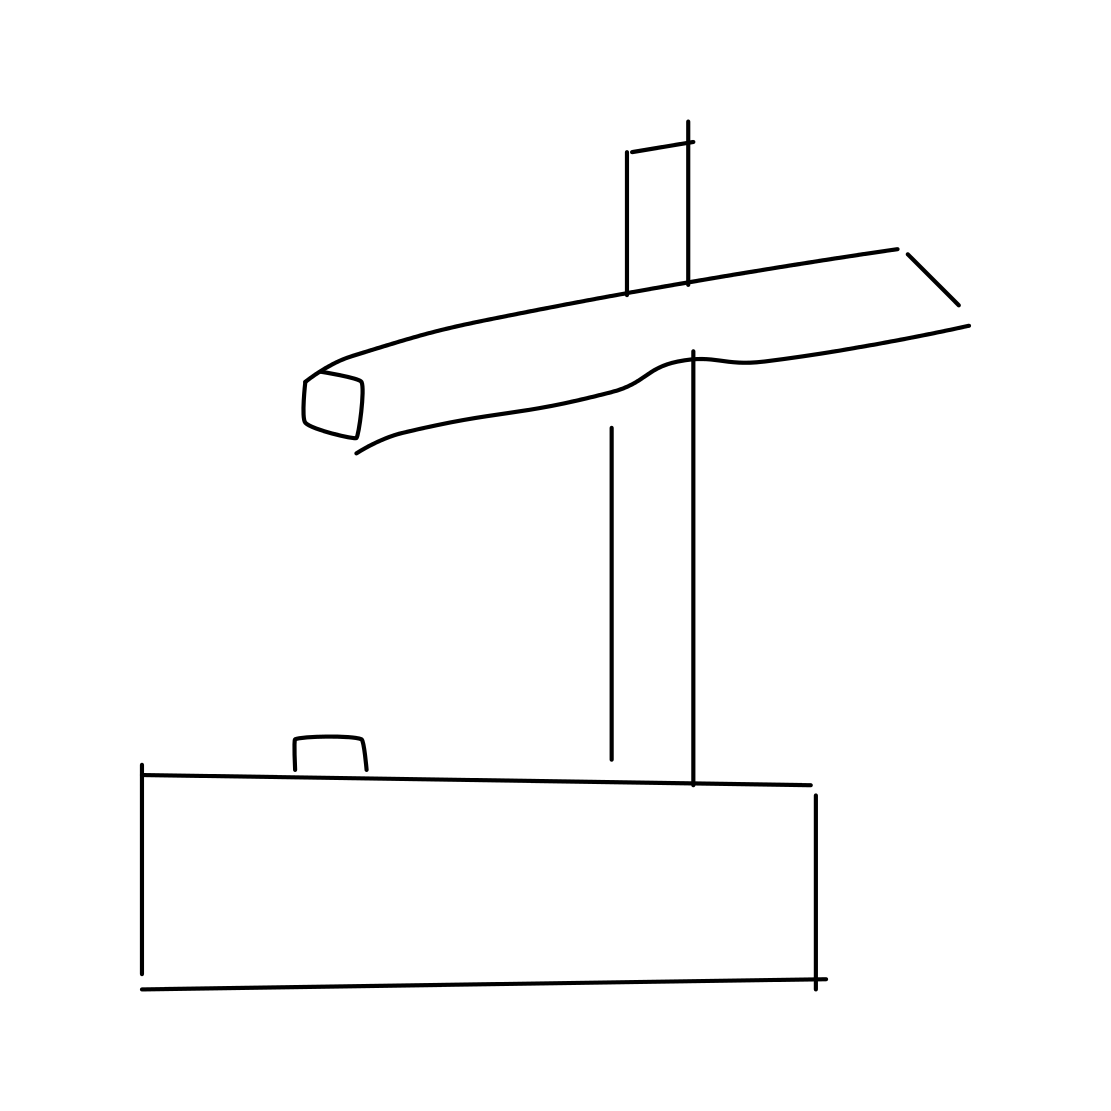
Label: microscope